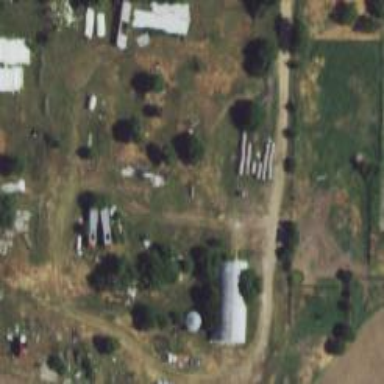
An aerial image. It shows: Farmyard area.